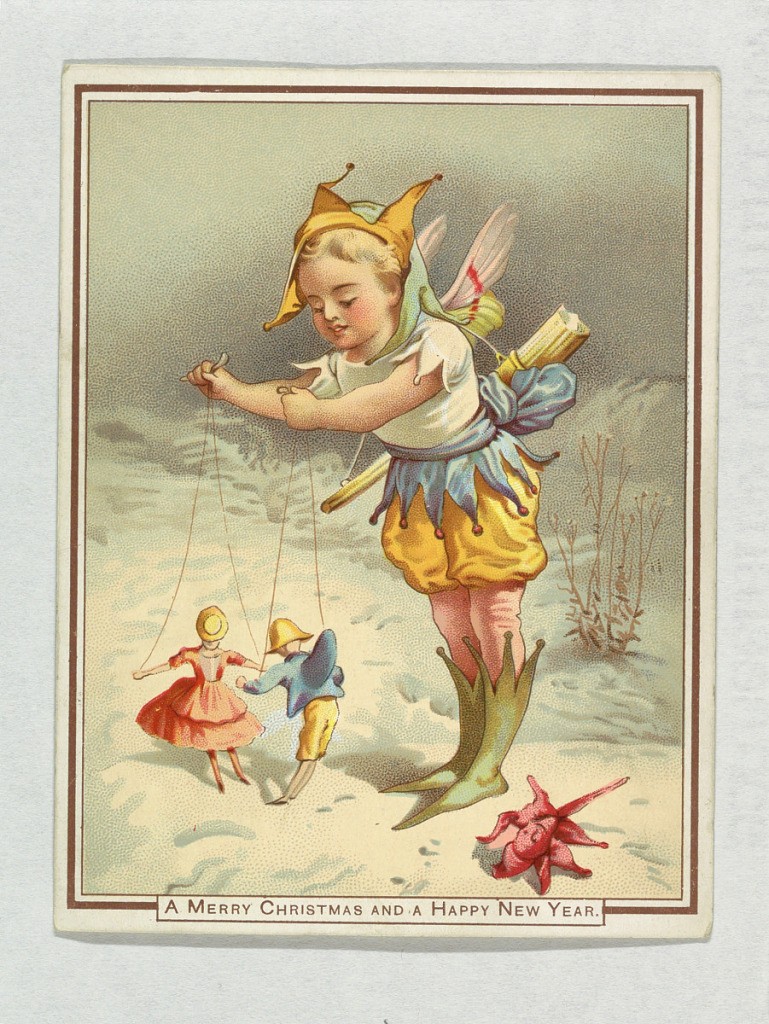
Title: Christmas Greeting
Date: ca. 1890
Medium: Chromolithograph on paper
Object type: Greeting Card
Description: A winter sprite is seen standing in the snow manipulating two marionettes. Below: "A Merry Christmas and a Happy New Year".